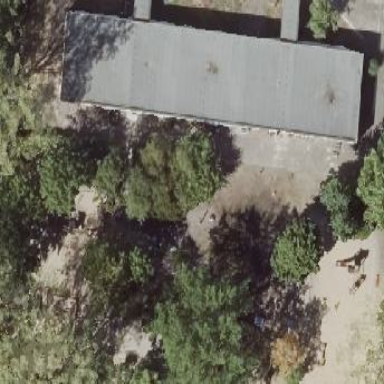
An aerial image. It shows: Kindergarten.